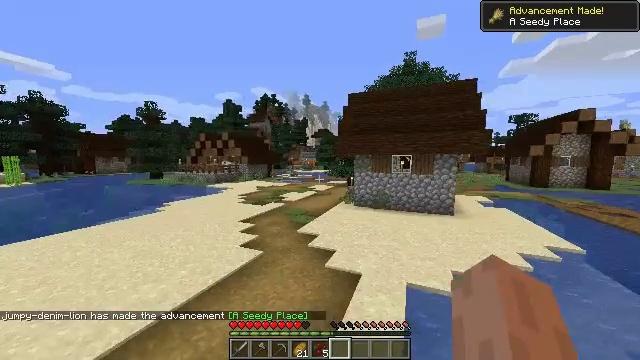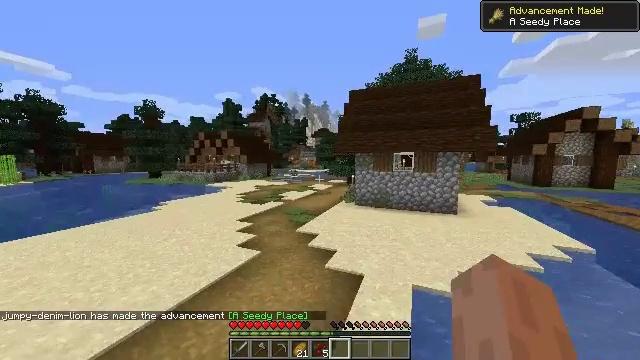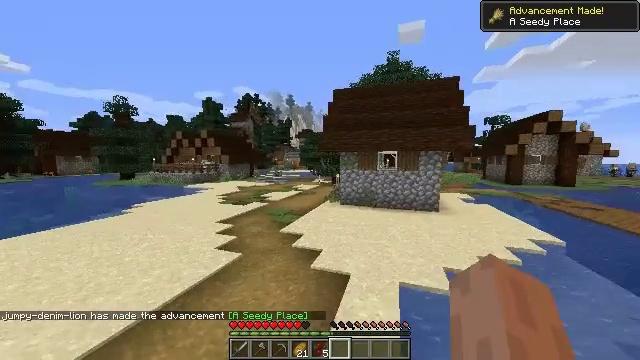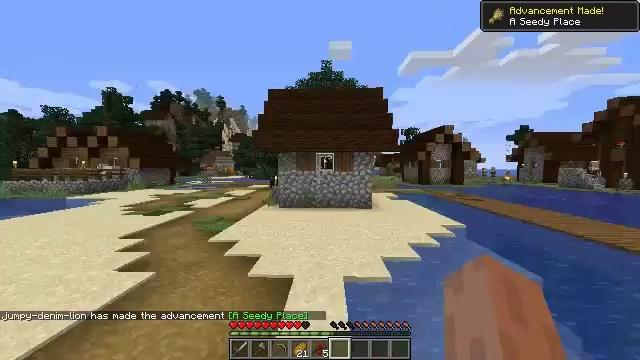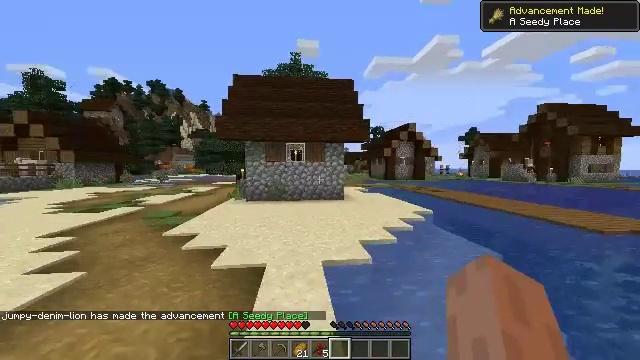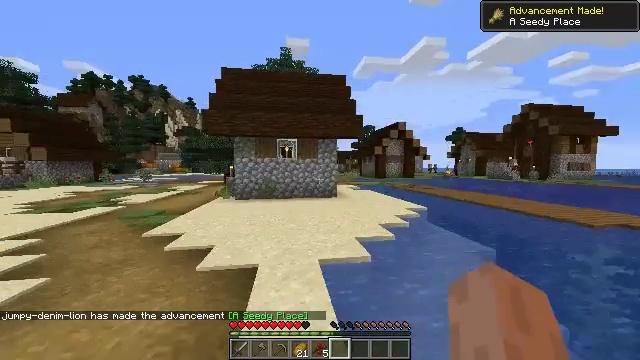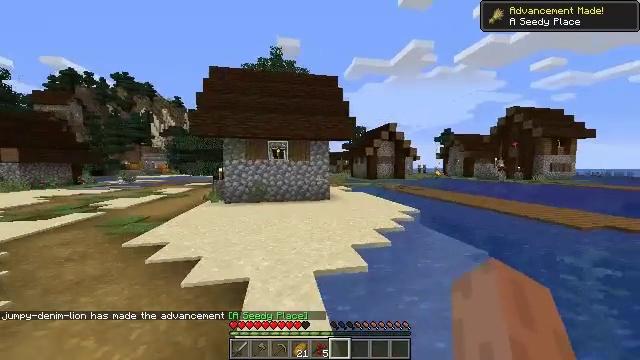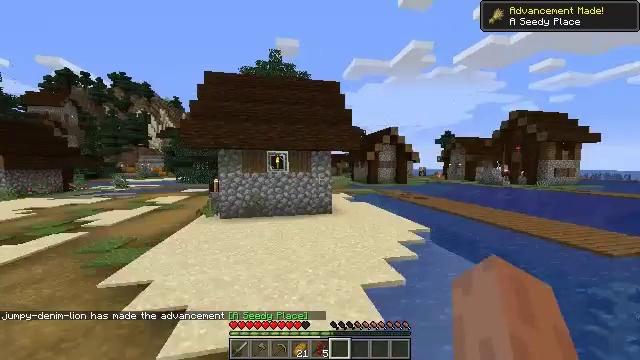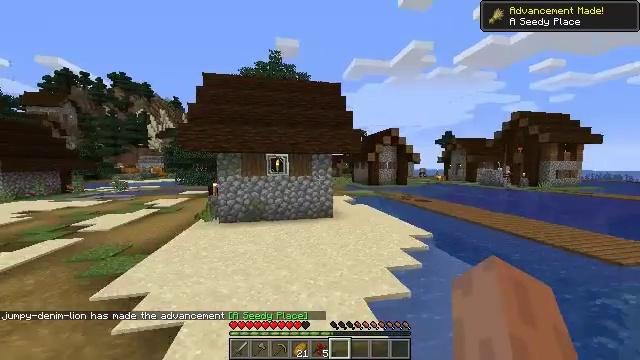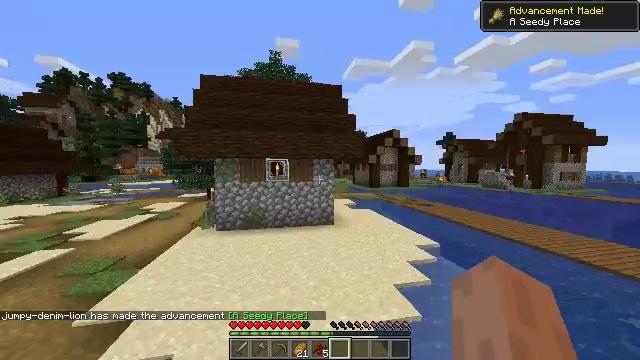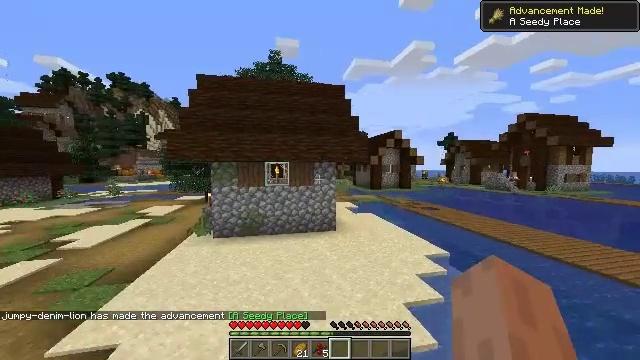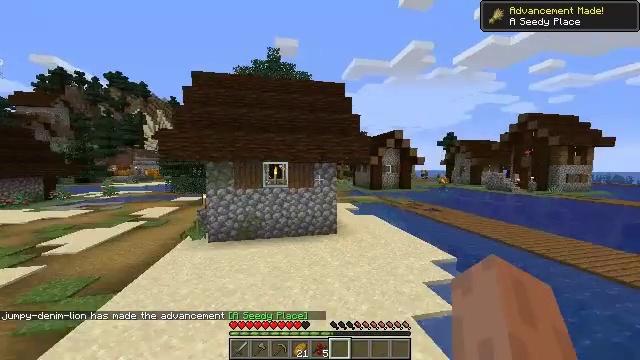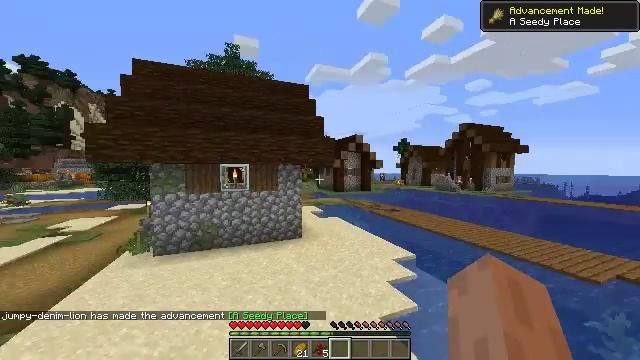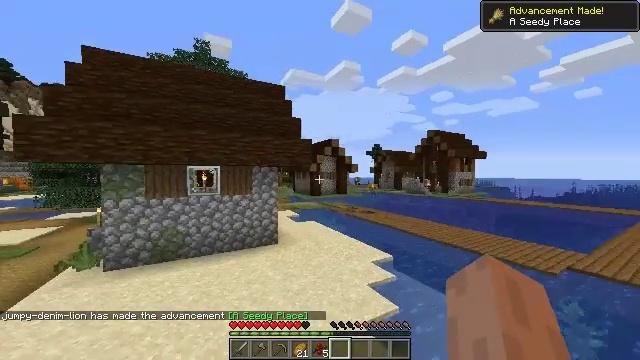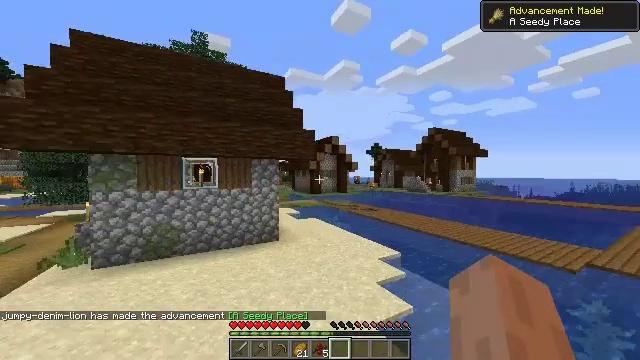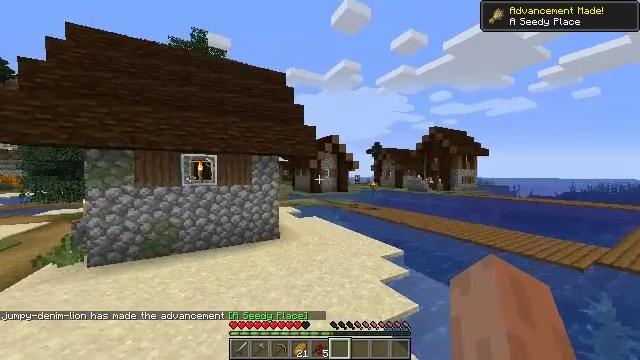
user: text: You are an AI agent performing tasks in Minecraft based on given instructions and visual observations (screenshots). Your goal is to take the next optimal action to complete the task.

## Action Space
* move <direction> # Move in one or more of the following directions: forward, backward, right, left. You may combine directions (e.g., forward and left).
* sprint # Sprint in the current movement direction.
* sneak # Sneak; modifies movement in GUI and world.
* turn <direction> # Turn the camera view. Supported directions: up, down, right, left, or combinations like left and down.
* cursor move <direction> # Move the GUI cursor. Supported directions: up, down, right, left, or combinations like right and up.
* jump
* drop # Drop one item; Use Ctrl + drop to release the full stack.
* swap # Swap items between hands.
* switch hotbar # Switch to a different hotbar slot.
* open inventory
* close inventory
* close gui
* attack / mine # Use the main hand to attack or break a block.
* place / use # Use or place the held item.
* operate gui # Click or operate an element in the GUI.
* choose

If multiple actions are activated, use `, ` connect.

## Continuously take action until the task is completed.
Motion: motion action
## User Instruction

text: Destroy the purple bed to collect it.
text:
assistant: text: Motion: move forward, jump
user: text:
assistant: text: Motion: move forward, turn right, jump
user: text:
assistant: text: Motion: move forward, turn right and up, jump
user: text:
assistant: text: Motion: move forward, turn right, jump
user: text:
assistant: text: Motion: move forward, turn right, jump
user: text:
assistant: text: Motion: move forward, turn right, jump
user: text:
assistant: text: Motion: move forward, jump
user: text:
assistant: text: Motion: move forward, jump
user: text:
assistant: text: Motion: move forward, jump
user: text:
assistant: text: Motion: move forward, jump
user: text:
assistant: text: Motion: move forward, jump
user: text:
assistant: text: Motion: move forward, turn right, jump
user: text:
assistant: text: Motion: move forward, turn right and up, jump
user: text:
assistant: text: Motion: move forward, jump
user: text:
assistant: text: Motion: move forward and move right, jump
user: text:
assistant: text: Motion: move forward and move right, jump
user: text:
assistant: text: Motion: move forward and move right, jump
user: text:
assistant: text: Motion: move forward and move right, jump
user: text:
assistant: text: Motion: move forward and move right, jump
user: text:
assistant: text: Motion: move forward and move right, jump
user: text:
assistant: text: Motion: move forward and move right, jump
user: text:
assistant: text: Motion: move forward and move right, jump
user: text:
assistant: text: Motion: move forward, jump
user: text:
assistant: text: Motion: move forward, jump
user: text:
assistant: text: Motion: move forward, jump
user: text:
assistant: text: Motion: move forward, jump
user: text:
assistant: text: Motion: move forward, jump
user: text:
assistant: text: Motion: move forward, jump
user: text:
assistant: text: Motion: move forward, jump
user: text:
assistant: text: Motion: move forward, jump